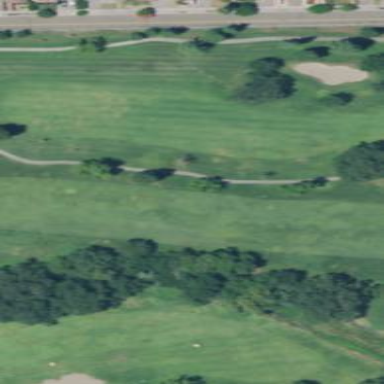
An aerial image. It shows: Area of rough grass used for golf.